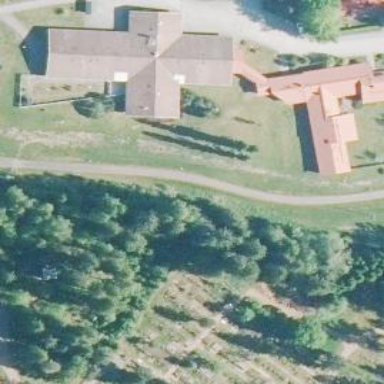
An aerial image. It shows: Nursing home building.